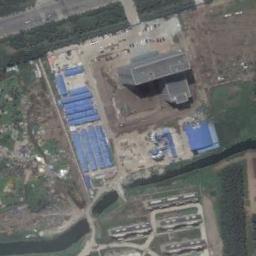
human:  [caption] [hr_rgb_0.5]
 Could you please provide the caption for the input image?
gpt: The industrial area with a high-rise building and some neatly arranged blue workshops is next to a lawn .

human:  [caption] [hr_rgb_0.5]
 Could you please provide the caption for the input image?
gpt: The houses in the industrial area are mainly above .

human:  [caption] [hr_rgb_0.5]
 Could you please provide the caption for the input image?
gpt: In an industrial area, There are neatly planned factories and roads, Tall buildings, Green belts, And free land .

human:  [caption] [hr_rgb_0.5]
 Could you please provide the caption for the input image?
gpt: Many houses of different shapes are in the industrial area .

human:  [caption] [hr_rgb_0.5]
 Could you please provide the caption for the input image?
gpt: There are some blue buildings and some green lawns on the industrial area .